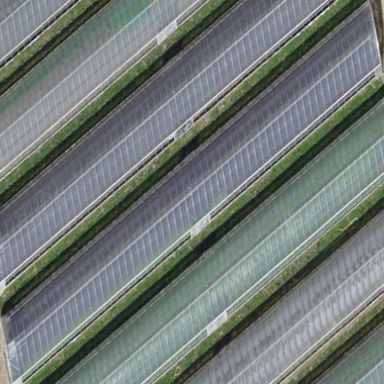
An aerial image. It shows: Greenhouse.